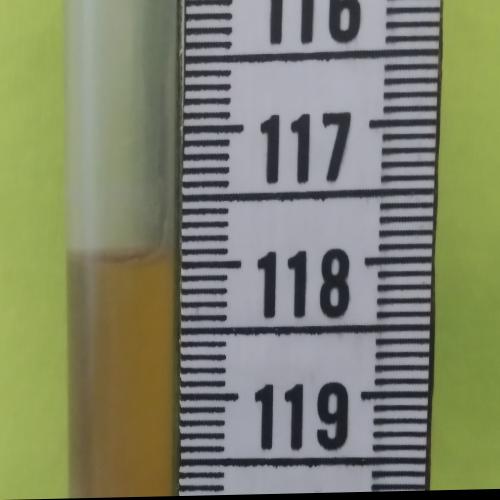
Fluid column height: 117.9 cm